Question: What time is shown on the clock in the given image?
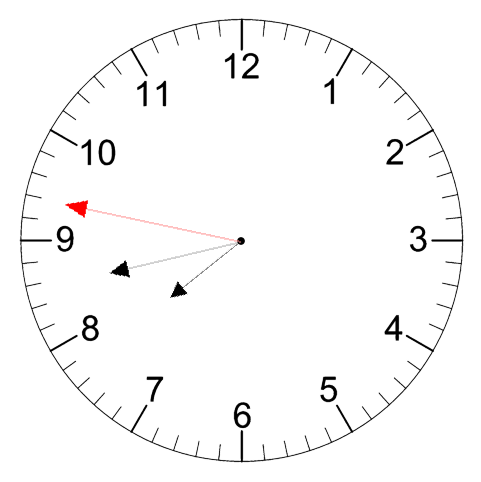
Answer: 07:42:47